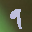
Label: 9